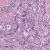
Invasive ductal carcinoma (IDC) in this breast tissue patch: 1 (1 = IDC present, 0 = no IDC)